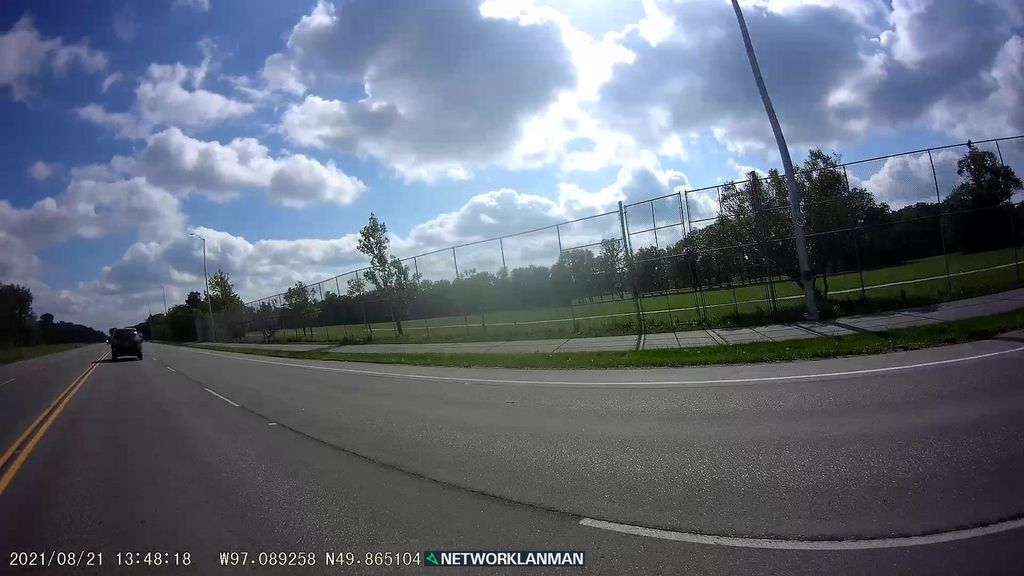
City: winnipeg